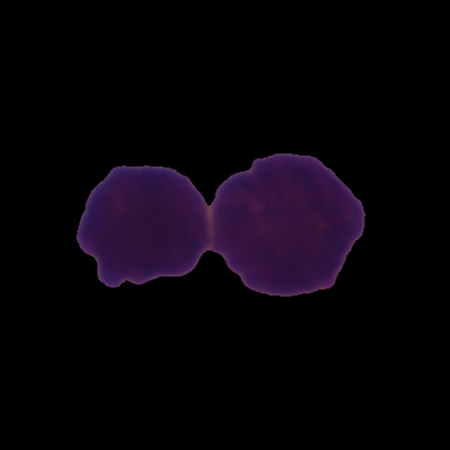
Label: healthy